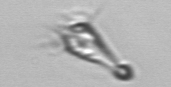
Label: Paratontonia_gracillima